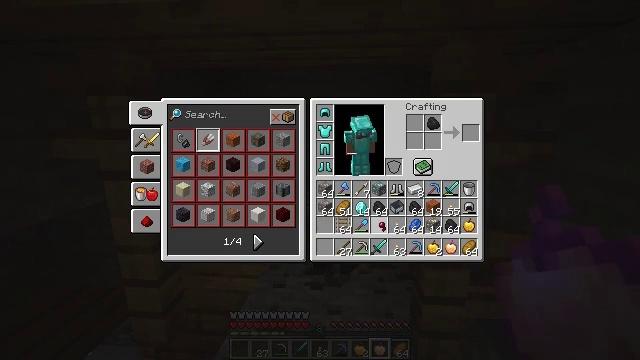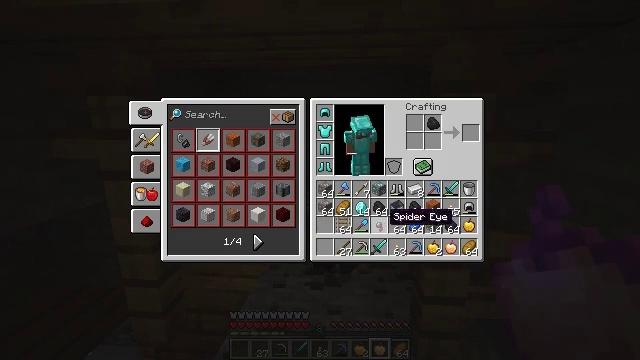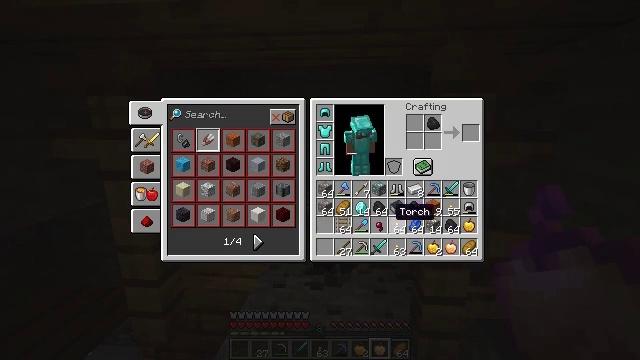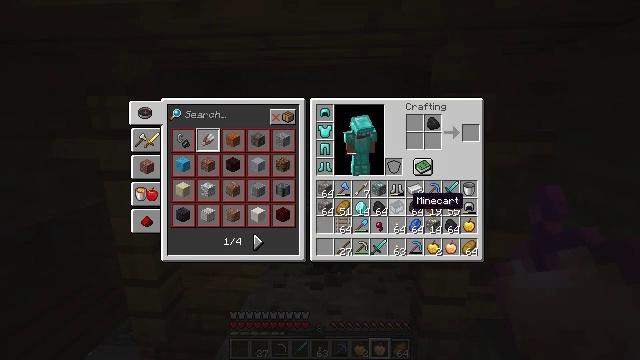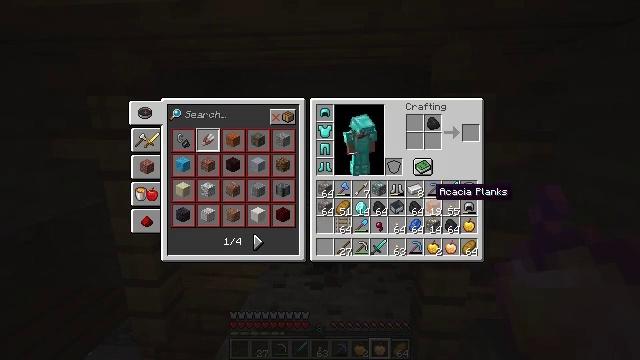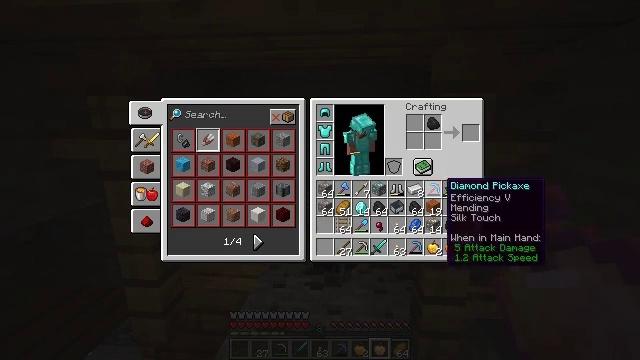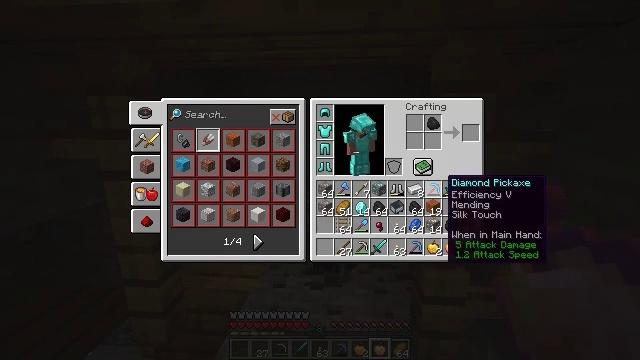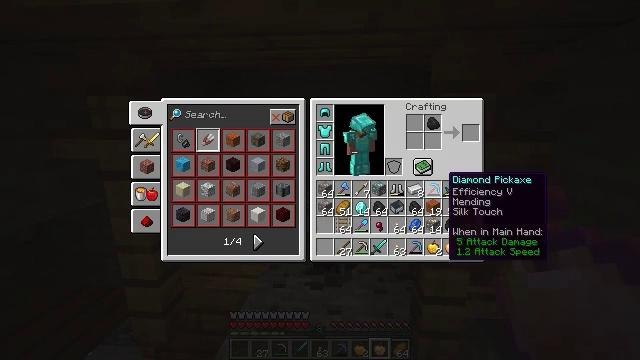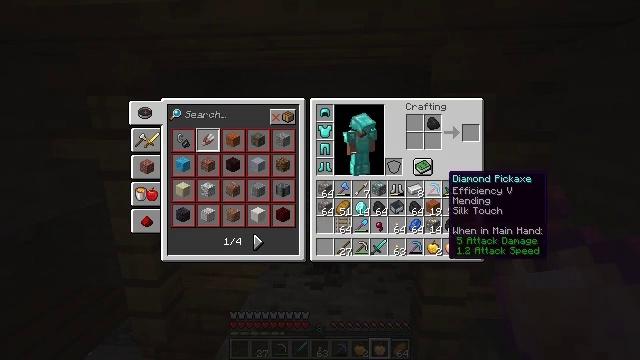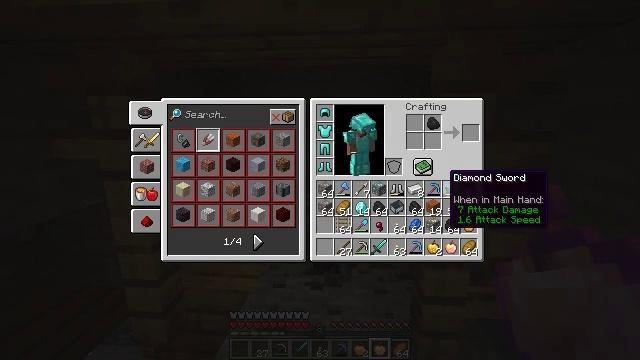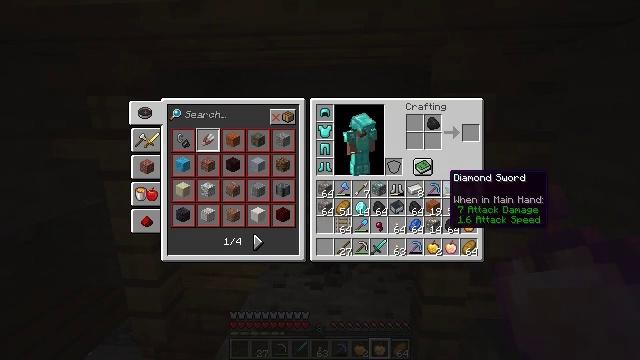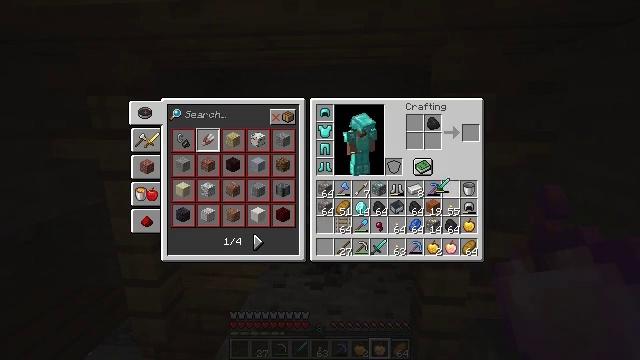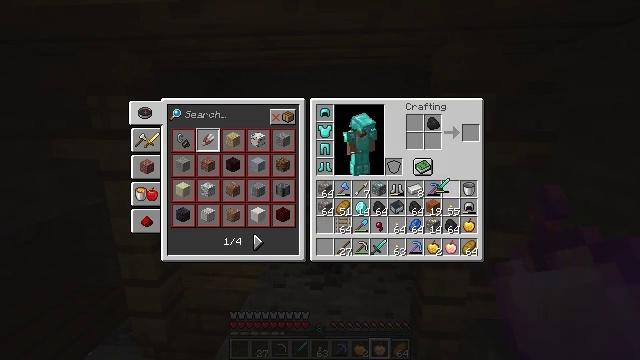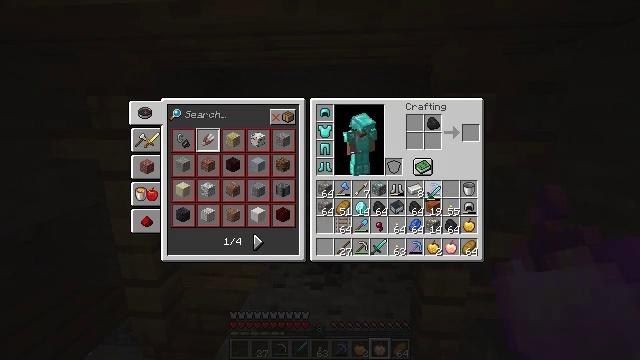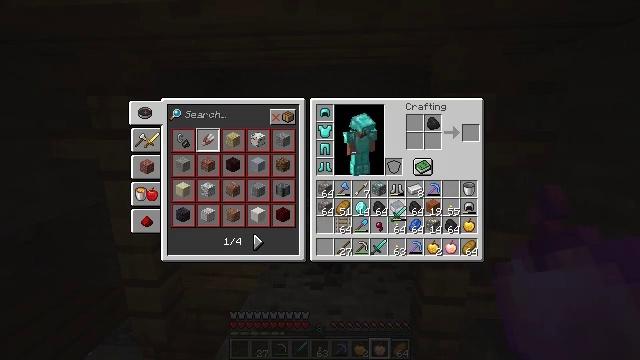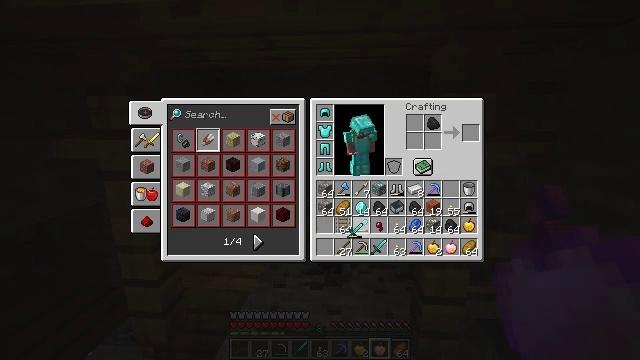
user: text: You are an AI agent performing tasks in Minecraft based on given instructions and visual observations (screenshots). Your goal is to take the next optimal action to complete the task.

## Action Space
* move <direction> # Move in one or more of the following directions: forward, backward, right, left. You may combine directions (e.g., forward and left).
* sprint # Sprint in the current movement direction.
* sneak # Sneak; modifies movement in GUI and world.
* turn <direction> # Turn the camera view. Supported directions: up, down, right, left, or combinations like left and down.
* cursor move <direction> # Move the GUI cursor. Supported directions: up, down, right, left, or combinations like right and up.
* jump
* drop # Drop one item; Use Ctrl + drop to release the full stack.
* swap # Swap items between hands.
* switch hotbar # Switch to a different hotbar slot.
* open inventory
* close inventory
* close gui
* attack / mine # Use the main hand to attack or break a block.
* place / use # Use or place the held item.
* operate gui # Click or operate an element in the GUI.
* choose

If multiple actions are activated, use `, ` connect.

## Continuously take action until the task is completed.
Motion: motion action
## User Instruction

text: Drop a pair of iron boots.
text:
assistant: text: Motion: no_op
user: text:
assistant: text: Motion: no_op
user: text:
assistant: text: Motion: cursor move right and up
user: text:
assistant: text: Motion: cursor move right and up
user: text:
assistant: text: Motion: cursor move right
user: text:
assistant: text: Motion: no_op
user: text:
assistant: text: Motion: no_op
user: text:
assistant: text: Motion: no_op
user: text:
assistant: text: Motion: no_op
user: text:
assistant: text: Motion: no_op
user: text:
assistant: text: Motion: operate gui
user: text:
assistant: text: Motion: operate gui
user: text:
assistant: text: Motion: cursor move left and down, operate gui
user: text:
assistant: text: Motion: cursor move left and down
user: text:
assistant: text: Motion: cursor move left and down
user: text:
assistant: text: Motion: cursor move left and down
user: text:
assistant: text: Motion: cursor move left
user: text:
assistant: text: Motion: no_op
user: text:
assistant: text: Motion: no_op
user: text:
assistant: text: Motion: no_op
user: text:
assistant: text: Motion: no_op
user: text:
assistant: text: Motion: no_op
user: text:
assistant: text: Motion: no_op
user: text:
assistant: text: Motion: no_op
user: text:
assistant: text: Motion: operate gui
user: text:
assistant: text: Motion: operate gui
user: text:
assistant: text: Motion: operate gui
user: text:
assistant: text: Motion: no_op
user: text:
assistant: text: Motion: no_op
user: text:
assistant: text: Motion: cursor move right and up